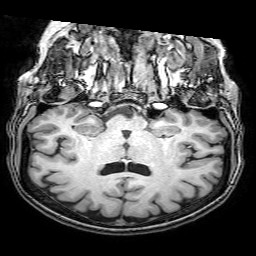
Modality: T1w
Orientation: sagittal
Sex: female
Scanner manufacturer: philips
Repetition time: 0.008143 s
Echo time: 0.00373 s